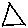
Label: triangle